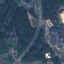
Label: Highway